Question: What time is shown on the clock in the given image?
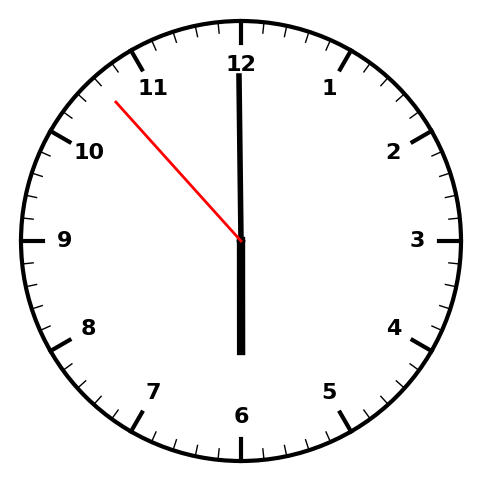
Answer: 05:59:53